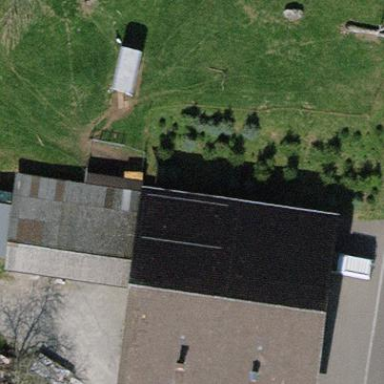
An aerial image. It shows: Farm building.